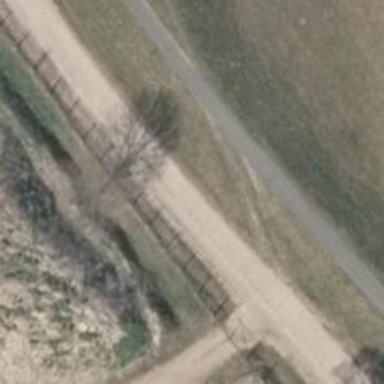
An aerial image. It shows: High-quality track road made of concrete plates.